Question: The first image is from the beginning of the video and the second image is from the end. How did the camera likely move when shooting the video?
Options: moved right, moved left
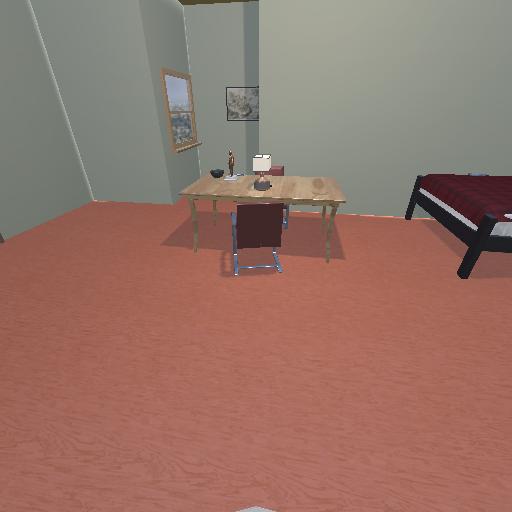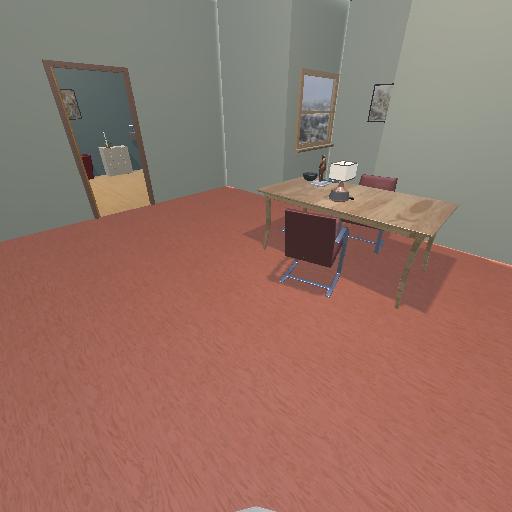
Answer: moved right